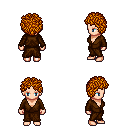
a pixel art fantasy rpg character, female body template, human, light skin, brown robe, white pants, dark blonde curly afro hairstyle, four views (front, back, left, right), 2x2 character sprite sheet, small pixel art, hard edges, no anti-aliasing